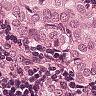
Metastatic tissue present: yes